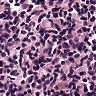
Metastatic tissue present: no